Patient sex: F
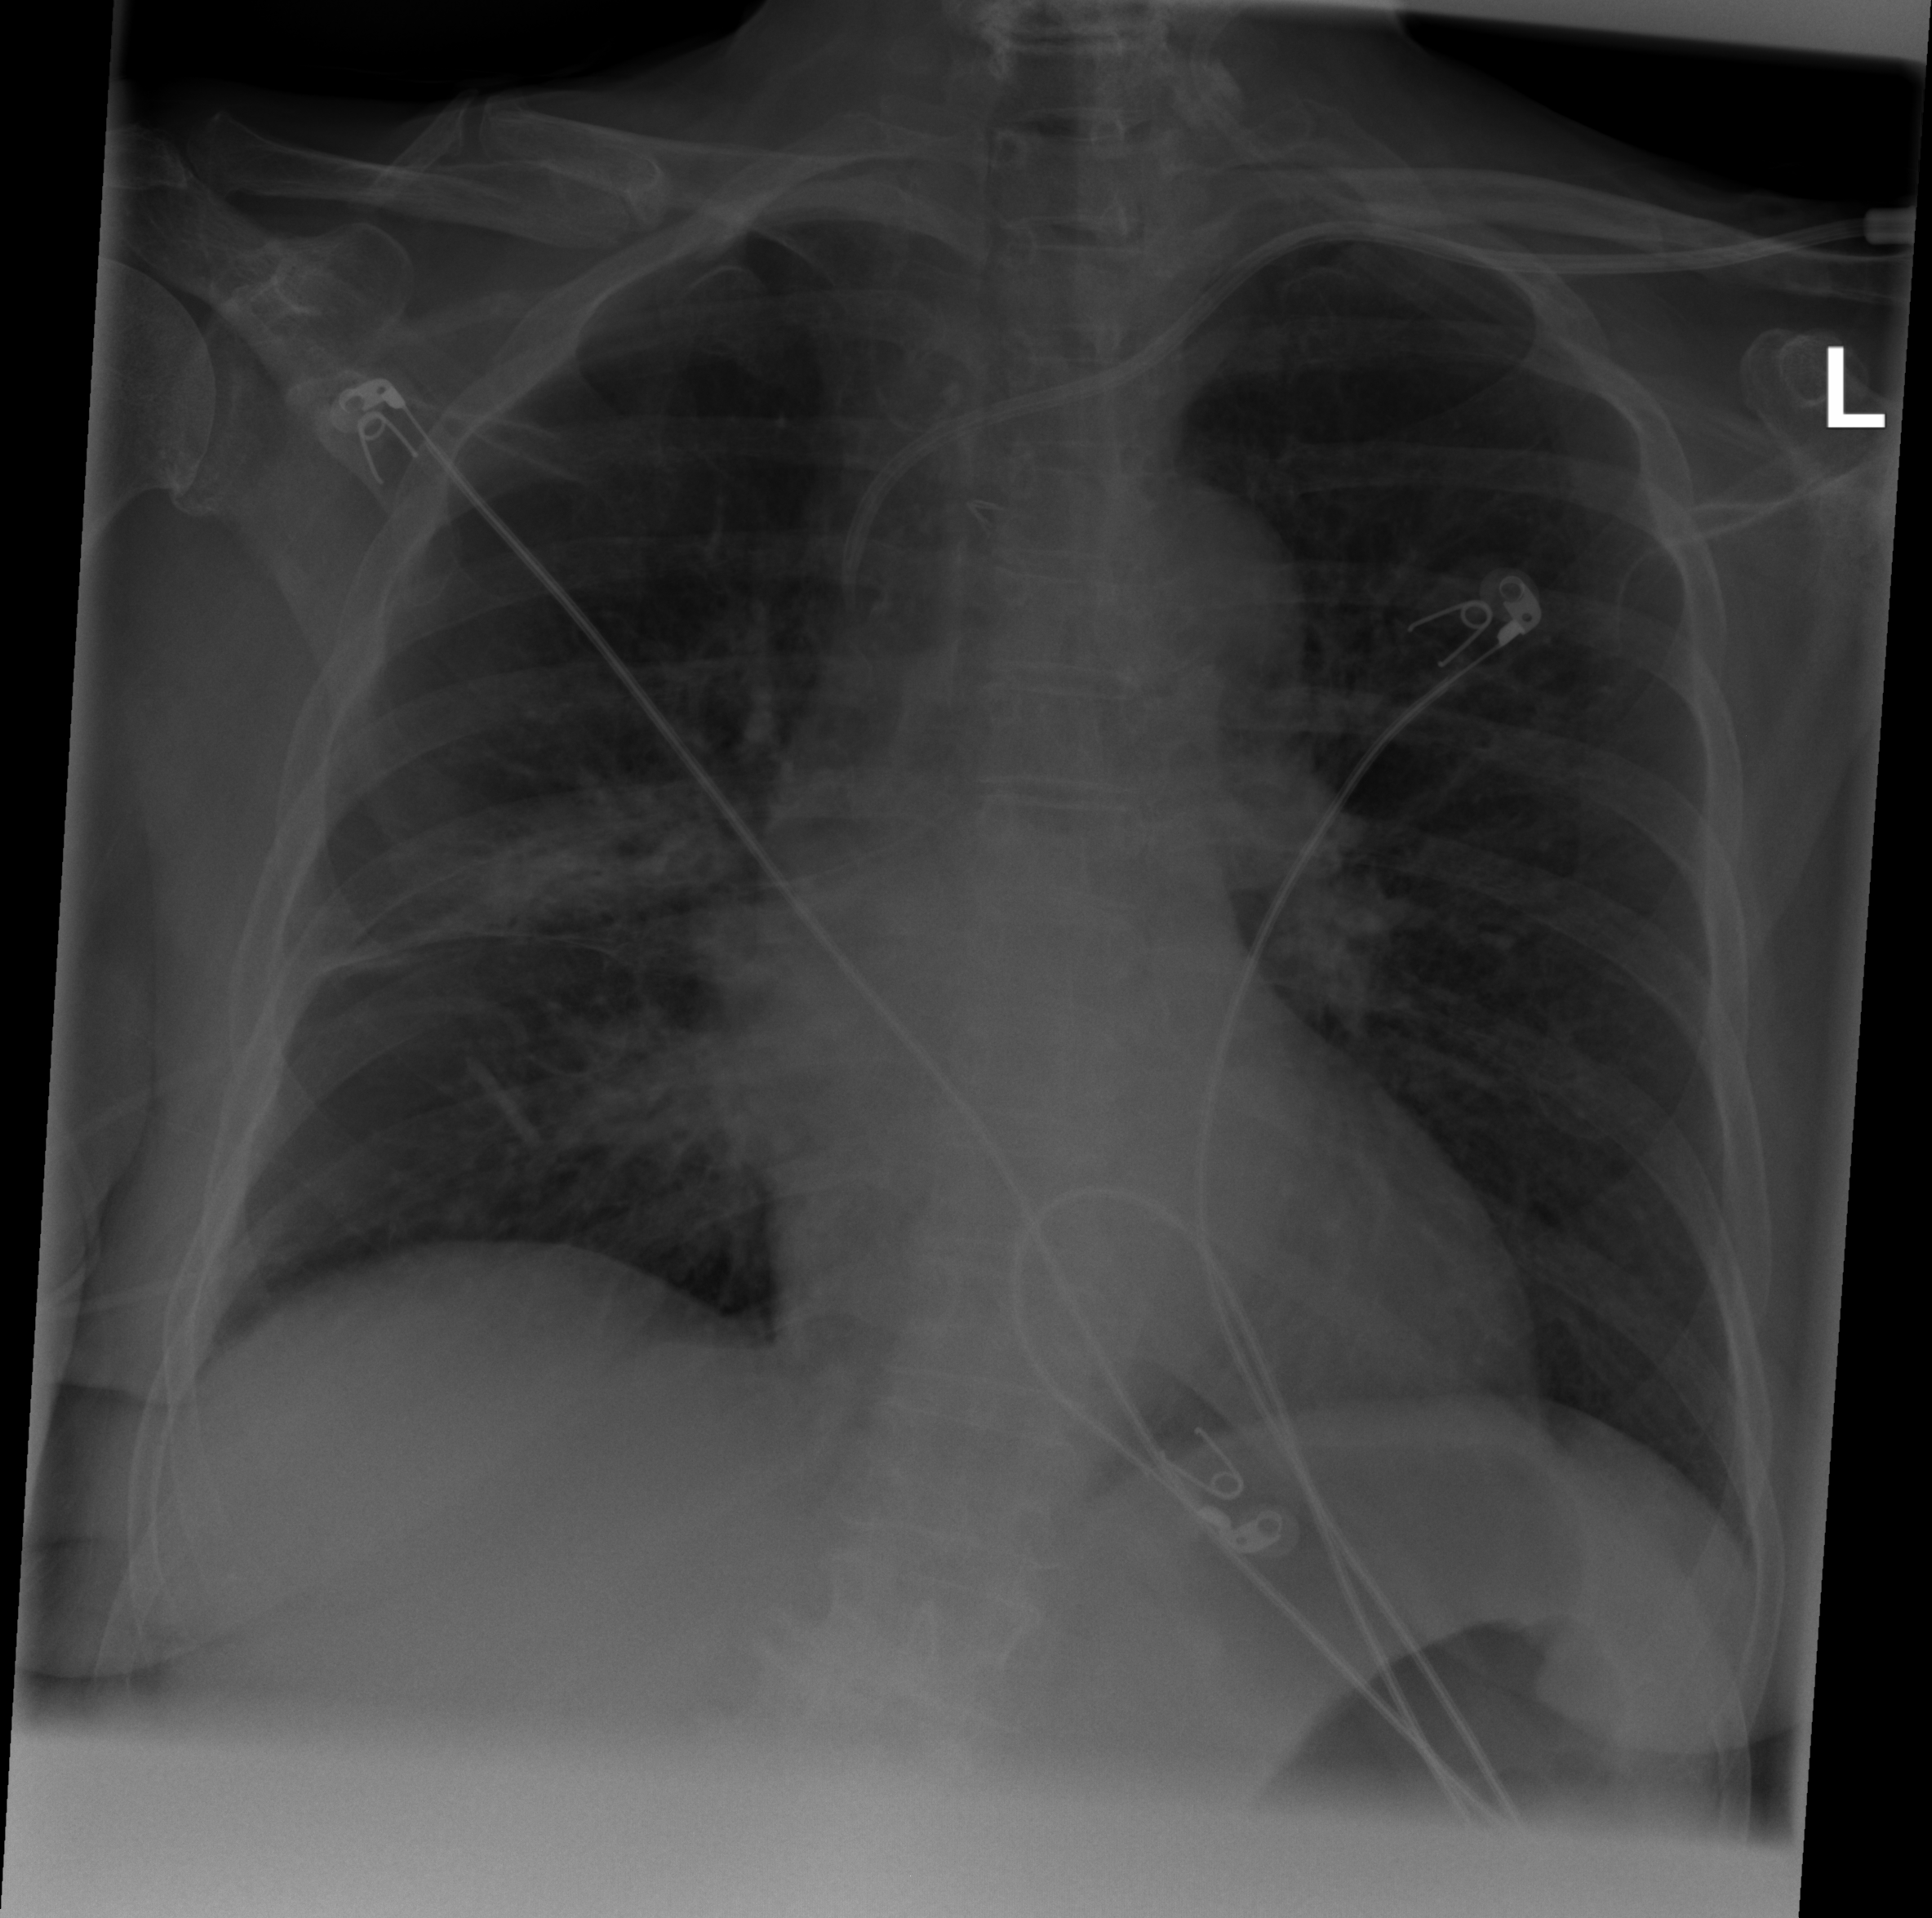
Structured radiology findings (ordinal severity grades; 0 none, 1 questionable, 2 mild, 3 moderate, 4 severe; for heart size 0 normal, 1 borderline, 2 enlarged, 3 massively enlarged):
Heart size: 0
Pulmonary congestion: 0
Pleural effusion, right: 0
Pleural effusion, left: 0
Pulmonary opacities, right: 2
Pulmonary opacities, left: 0
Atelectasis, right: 2
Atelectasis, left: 0